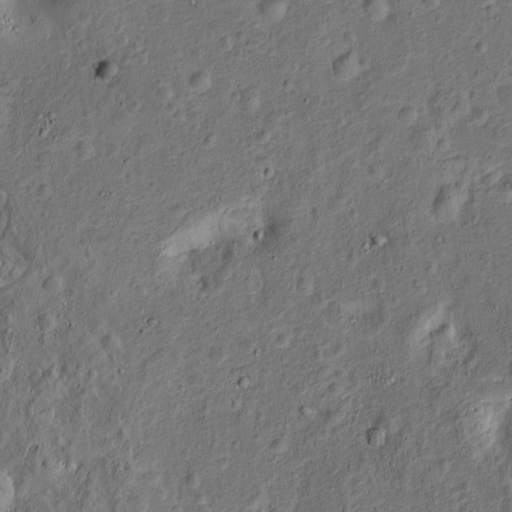
Objects detected: cone, cone, cone, cone, cone